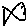
Label: fish